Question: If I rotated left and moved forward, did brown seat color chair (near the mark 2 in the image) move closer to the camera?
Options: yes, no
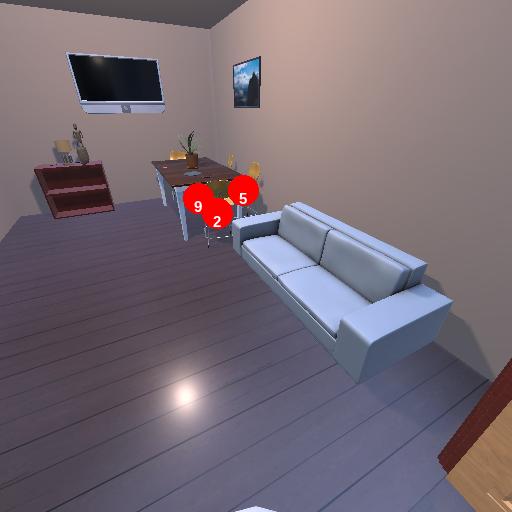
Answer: yes